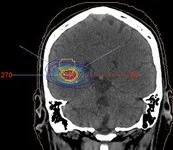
Magnetic resonance imaging of intracranial lesions. A Parieto-temporal lesion that was irradiated. T1 weighted MRI after application of Gadolinium-containing contras material. C; Progression of irradiated lesion after irradiation and before resection of the lesion.
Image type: radiology (mri)